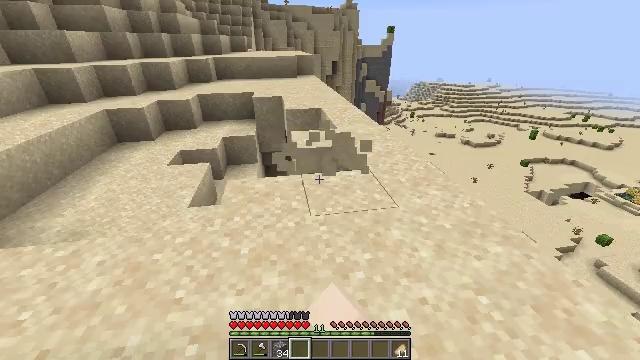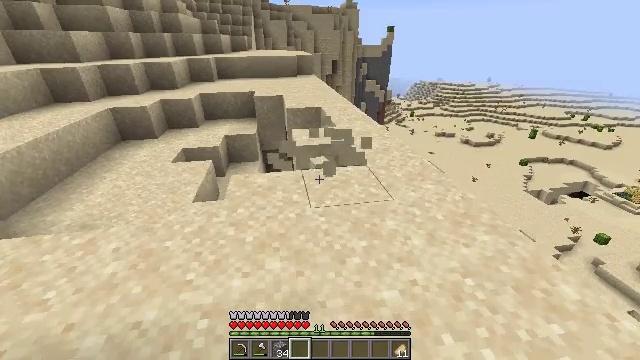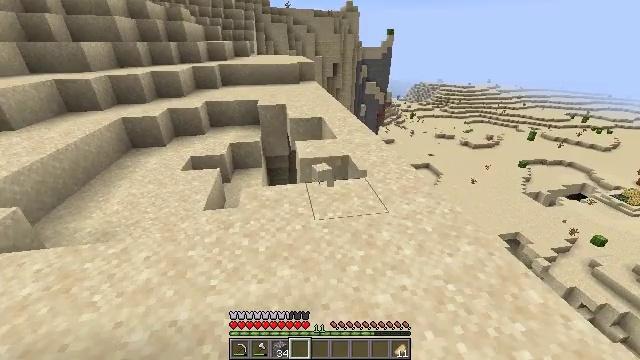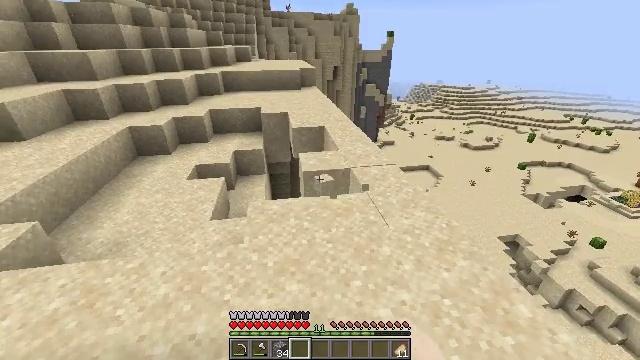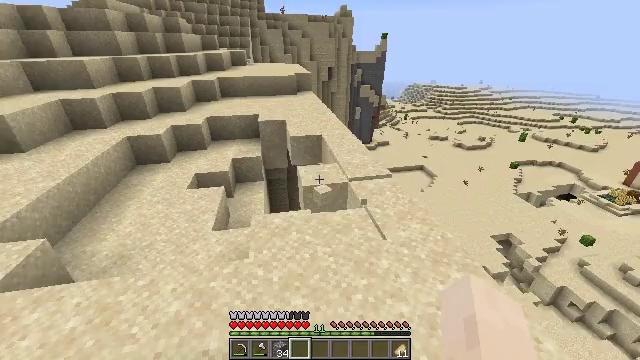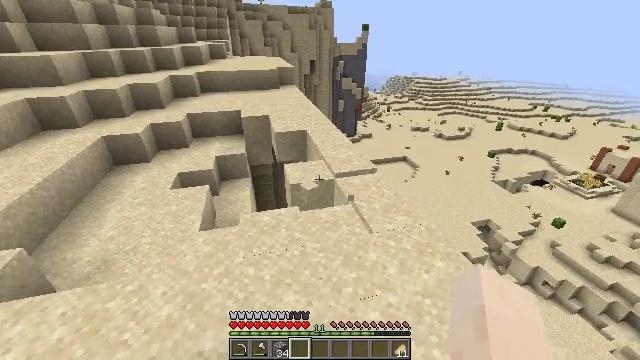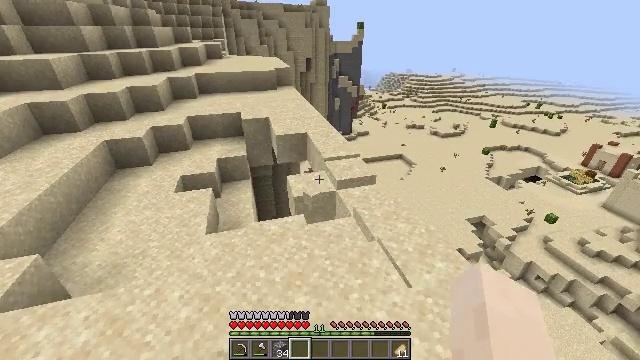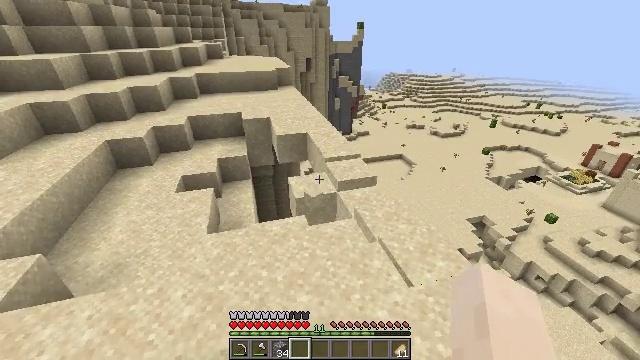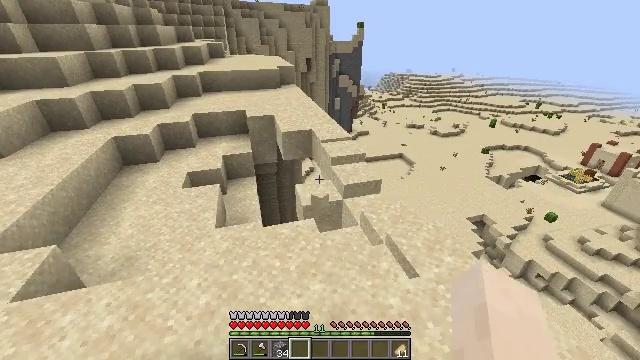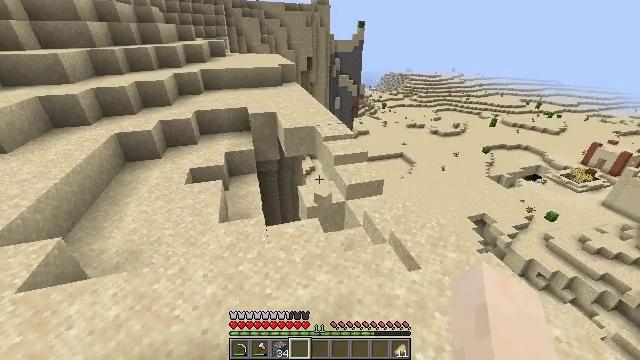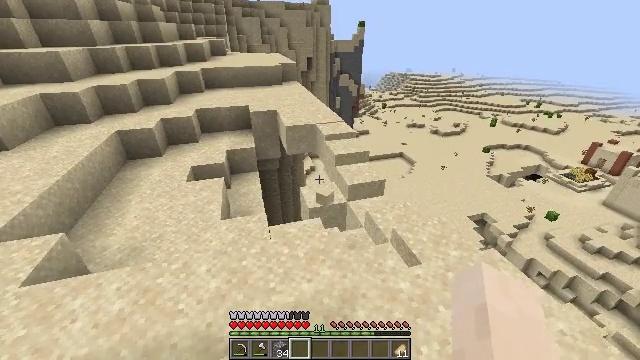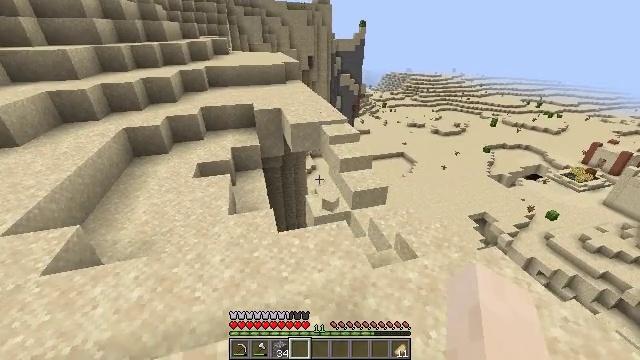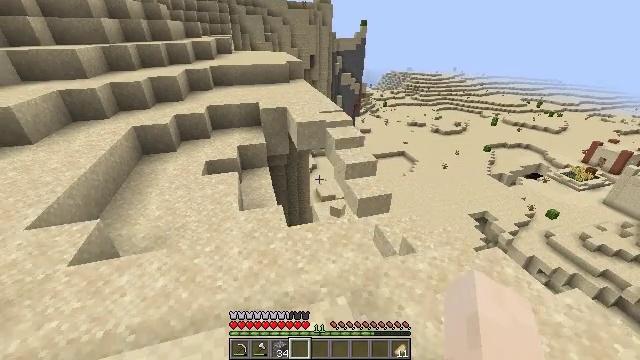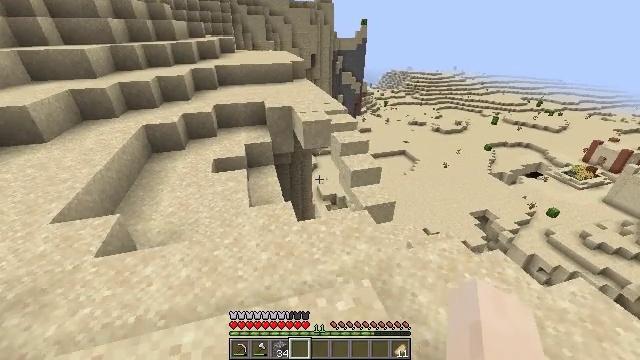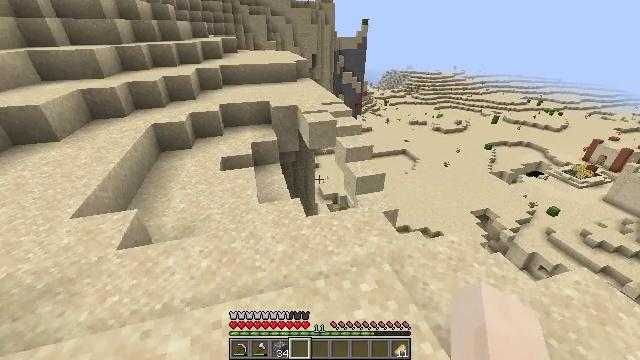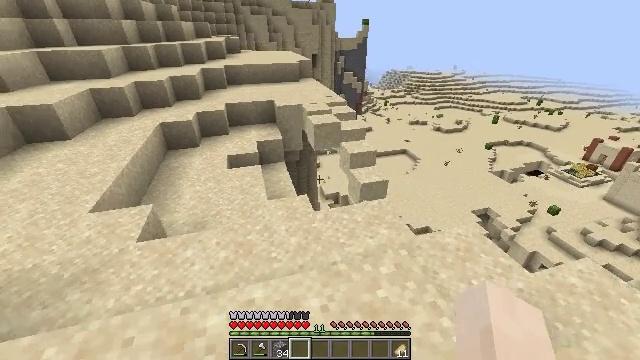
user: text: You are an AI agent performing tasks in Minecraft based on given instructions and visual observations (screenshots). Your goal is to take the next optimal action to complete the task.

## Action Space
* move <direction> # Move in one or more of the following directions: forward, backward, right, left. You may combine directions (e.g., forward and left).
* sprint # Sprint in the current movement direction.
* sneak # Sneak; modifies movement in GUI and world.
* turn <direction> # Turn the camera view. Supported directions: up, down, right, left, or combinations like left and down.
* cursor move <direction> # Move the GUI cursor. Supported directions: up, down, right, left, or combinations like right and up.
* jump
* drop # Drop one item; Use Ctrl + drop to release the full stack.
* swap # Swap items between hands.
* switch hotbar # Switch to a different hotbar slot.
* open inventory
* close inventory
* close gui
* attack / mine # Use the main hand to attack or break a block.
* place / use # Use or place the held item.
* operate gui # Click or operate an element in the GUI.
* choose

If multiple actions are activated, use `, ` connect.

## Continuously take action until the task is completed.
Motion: motion action
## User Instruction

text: Break the smooth sandstone to collect it.
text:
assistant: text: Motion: move back, attack / mine
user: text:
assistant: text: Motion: move back and move left, jump
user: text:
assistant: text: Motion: move back and move left, jump
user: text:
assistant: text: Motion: move back and move left, turn right, jump
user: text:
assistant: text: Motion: move back and move left, turn right and down, jump
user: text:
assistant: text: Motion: move back and move left, turn right
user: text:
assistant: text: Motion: move back and move left
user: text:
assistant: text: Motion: move back and move left
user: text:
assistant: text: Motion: move back and move left
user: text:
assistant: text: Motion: move back and move left
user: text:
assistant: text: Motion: move back and move left
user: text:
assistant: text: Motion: move back and move left
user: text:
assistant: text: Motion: move back and move left
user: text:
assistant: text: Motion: move back and move left
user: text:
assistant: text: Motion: move back and move left
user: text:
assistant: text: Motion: move back and move left, turn right
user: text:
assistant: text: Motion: move back and move left, turn right
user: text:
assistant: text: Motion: move back and move left
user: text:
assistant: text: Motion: move back, turn right
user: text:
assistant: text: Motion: move back, turn right
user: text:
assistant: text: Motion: no_op
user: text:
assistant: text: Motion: no_op
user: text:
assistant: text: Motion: no_op
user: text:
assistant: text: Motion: no_op
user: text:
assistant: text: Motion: no_op
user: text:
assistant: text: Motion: no_op
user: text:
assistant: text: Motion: no_op
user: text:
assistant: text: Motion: no_op
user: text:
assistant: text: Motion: no_op
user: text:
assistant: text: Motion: no_op